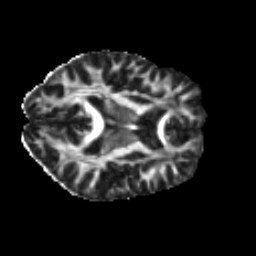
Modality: FA
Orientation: axial
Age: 34
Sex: female
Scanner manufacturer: ge
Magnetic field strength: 3 T
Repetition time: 7.8 s
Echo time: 0.0606 s